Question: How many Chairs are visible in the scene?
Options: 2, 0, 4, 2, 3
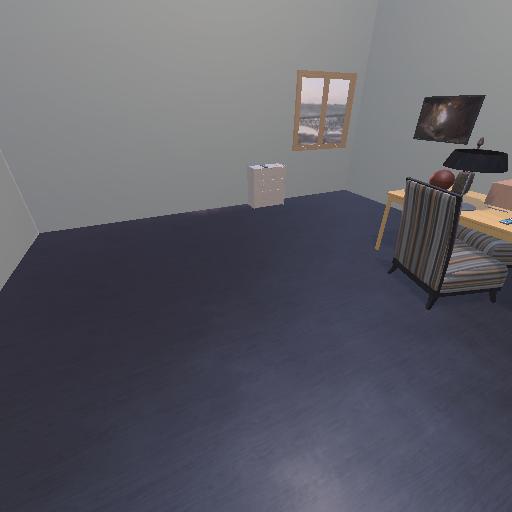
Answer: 2